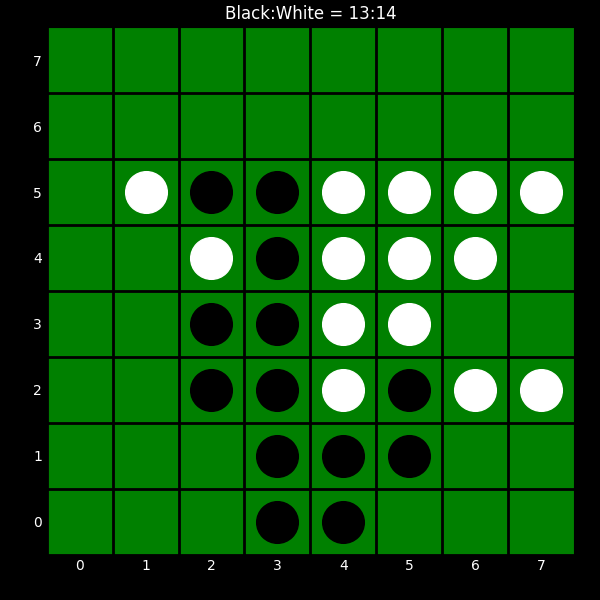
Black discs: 13
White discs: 14